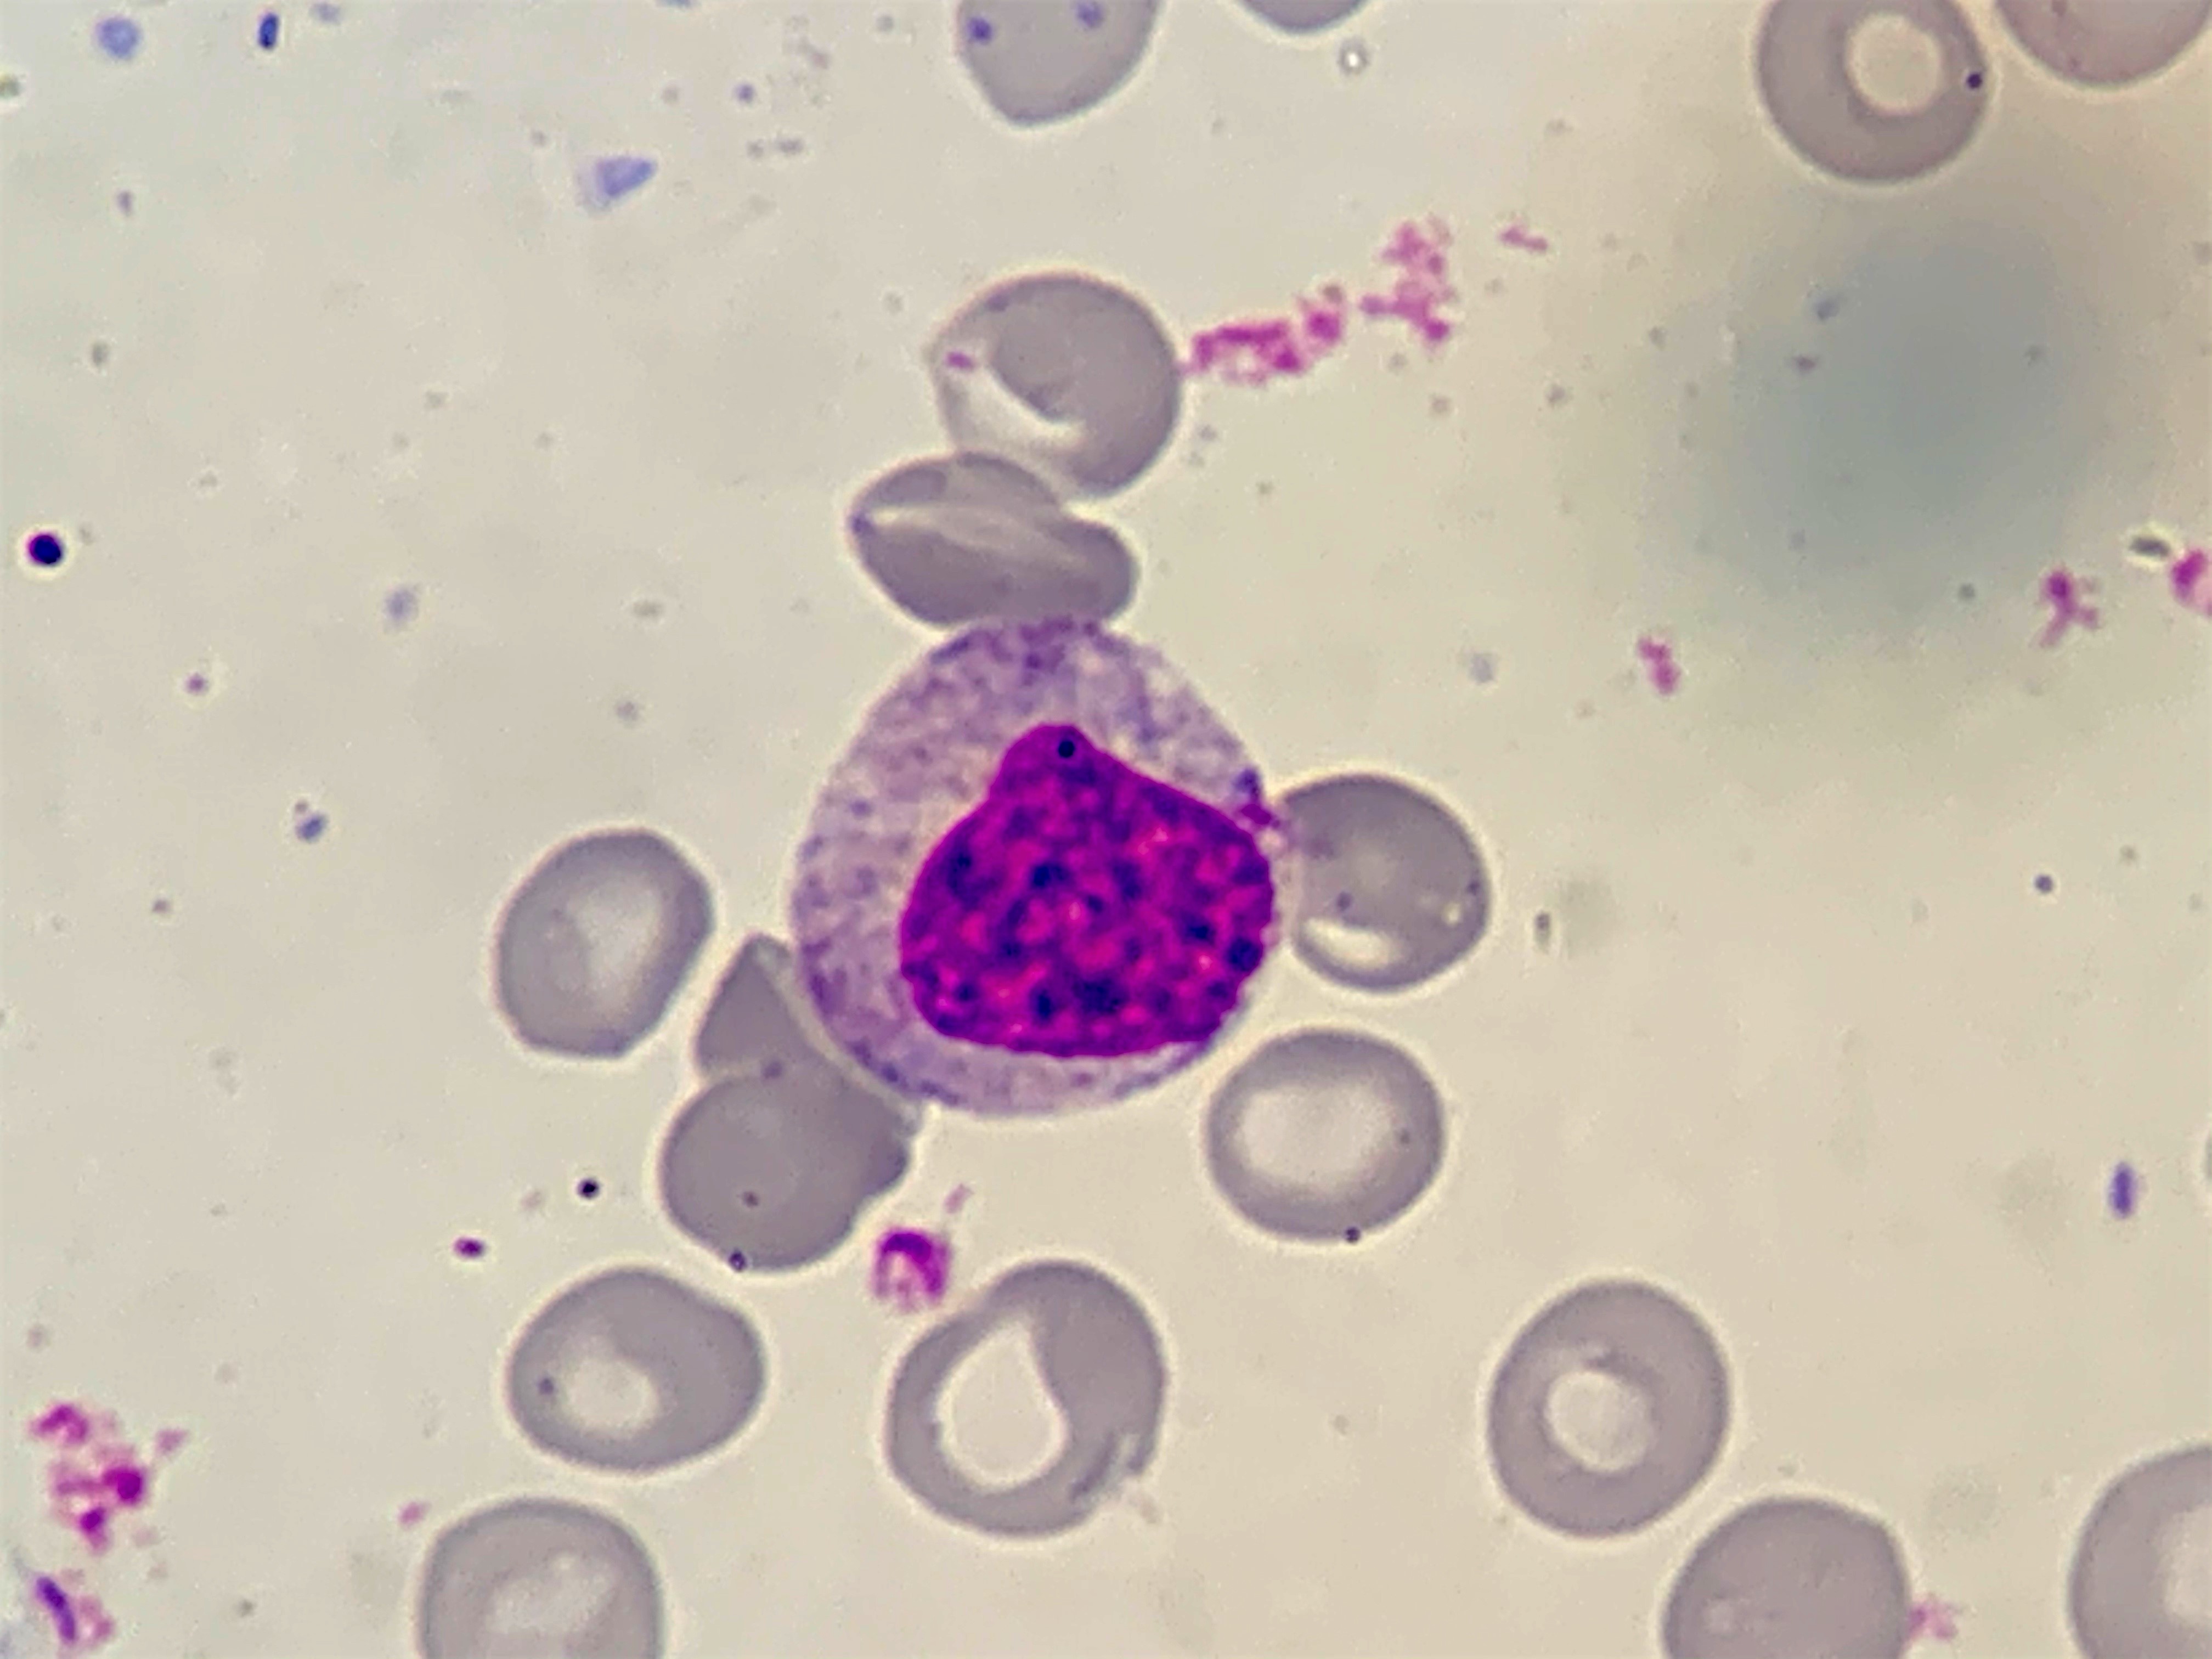
Cell type: MYELOCYTE